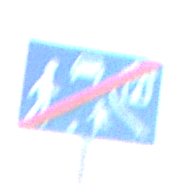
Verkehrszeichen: EndeVerkehrsberuhigterBereich
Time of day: Midday
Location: Roofed (Underpass)
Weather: Clear
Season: NotSpecified
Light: Natural